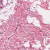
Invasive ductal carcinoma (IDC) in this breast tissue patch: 0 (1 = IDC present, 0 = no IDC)